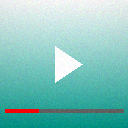
Screen state: on